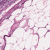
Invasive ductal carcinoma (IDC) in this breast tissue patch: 1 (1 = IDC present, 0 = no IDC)